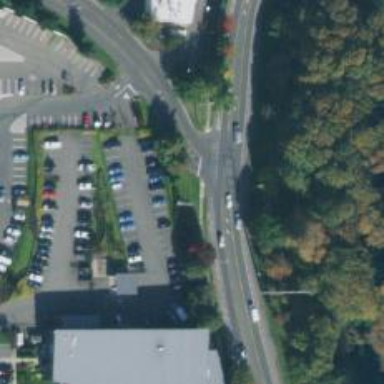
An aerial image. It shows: Secondary link road.